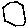
Label: hexagon